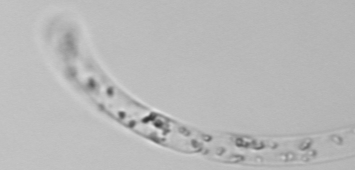
Label: Guinardia_striata